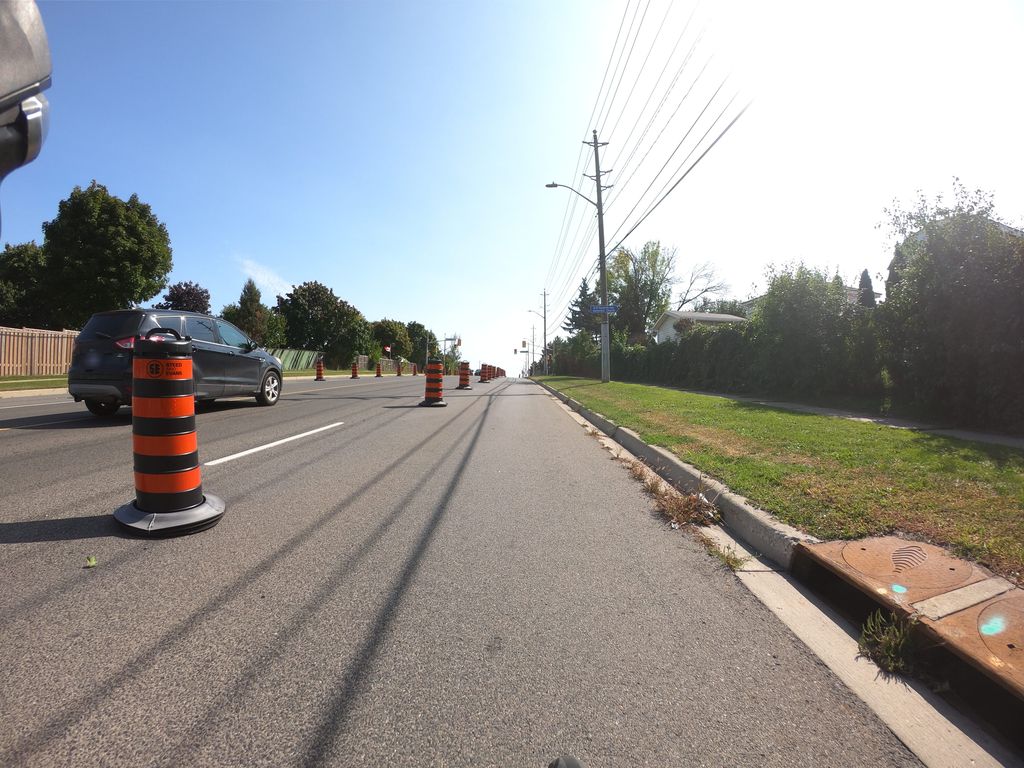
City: kitchener-waterloo